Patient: sex F, age 60
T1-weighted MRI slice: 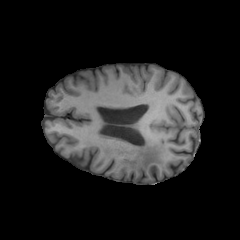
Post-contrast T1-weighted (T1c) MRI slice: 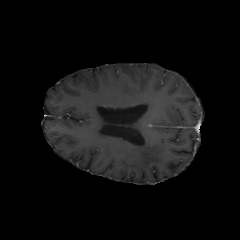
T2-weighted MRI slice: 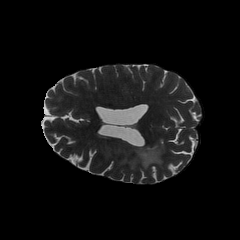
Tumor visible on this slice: yes
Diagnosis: Glioblastoma, IDH-wildtype
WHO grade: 4